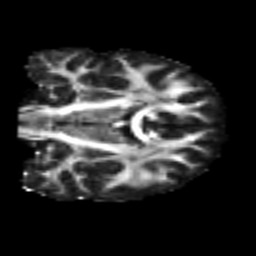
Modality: FA
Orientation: coronal
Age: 21
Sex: male
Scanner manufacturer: siemens
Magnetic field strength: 3 T
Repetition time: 2.3 s
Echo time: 0.085 s